Field crop: maize
Growth stage: 2
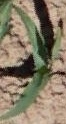
Species: maize